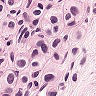
Metastatic tissue present: yes